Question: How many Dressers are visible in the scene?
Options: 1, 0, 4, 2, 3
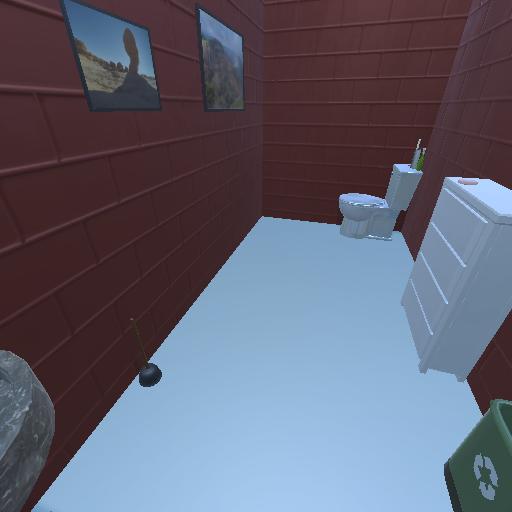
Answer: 1